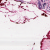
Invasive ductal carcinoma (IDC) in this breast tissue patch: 0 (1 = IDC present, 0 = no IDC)